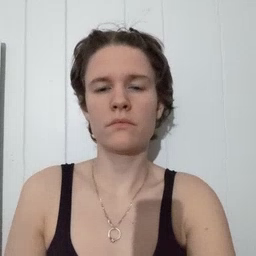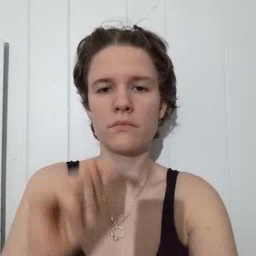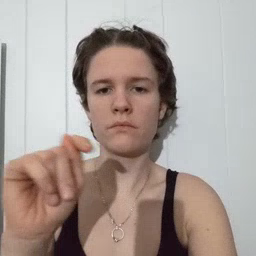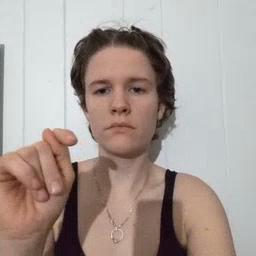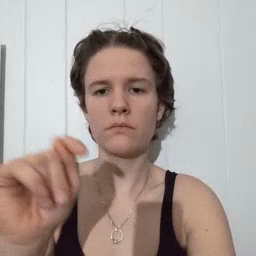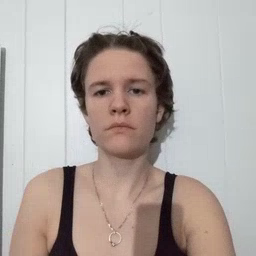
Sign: potty